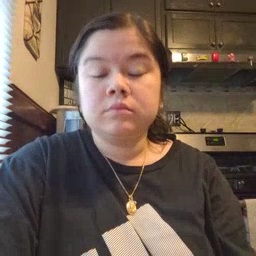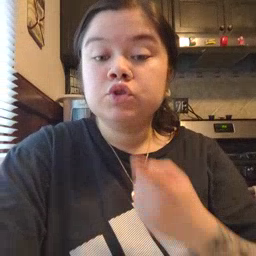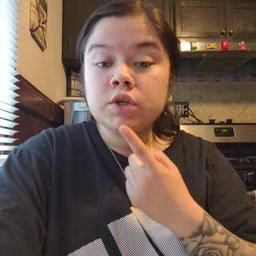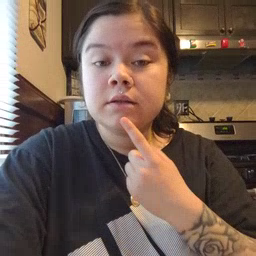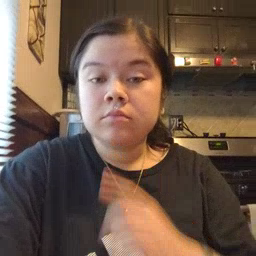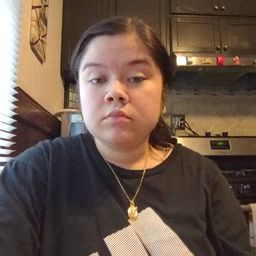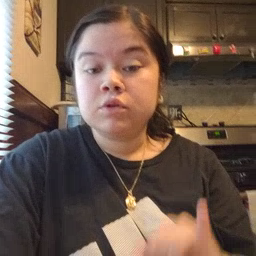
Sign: chin